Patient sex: M
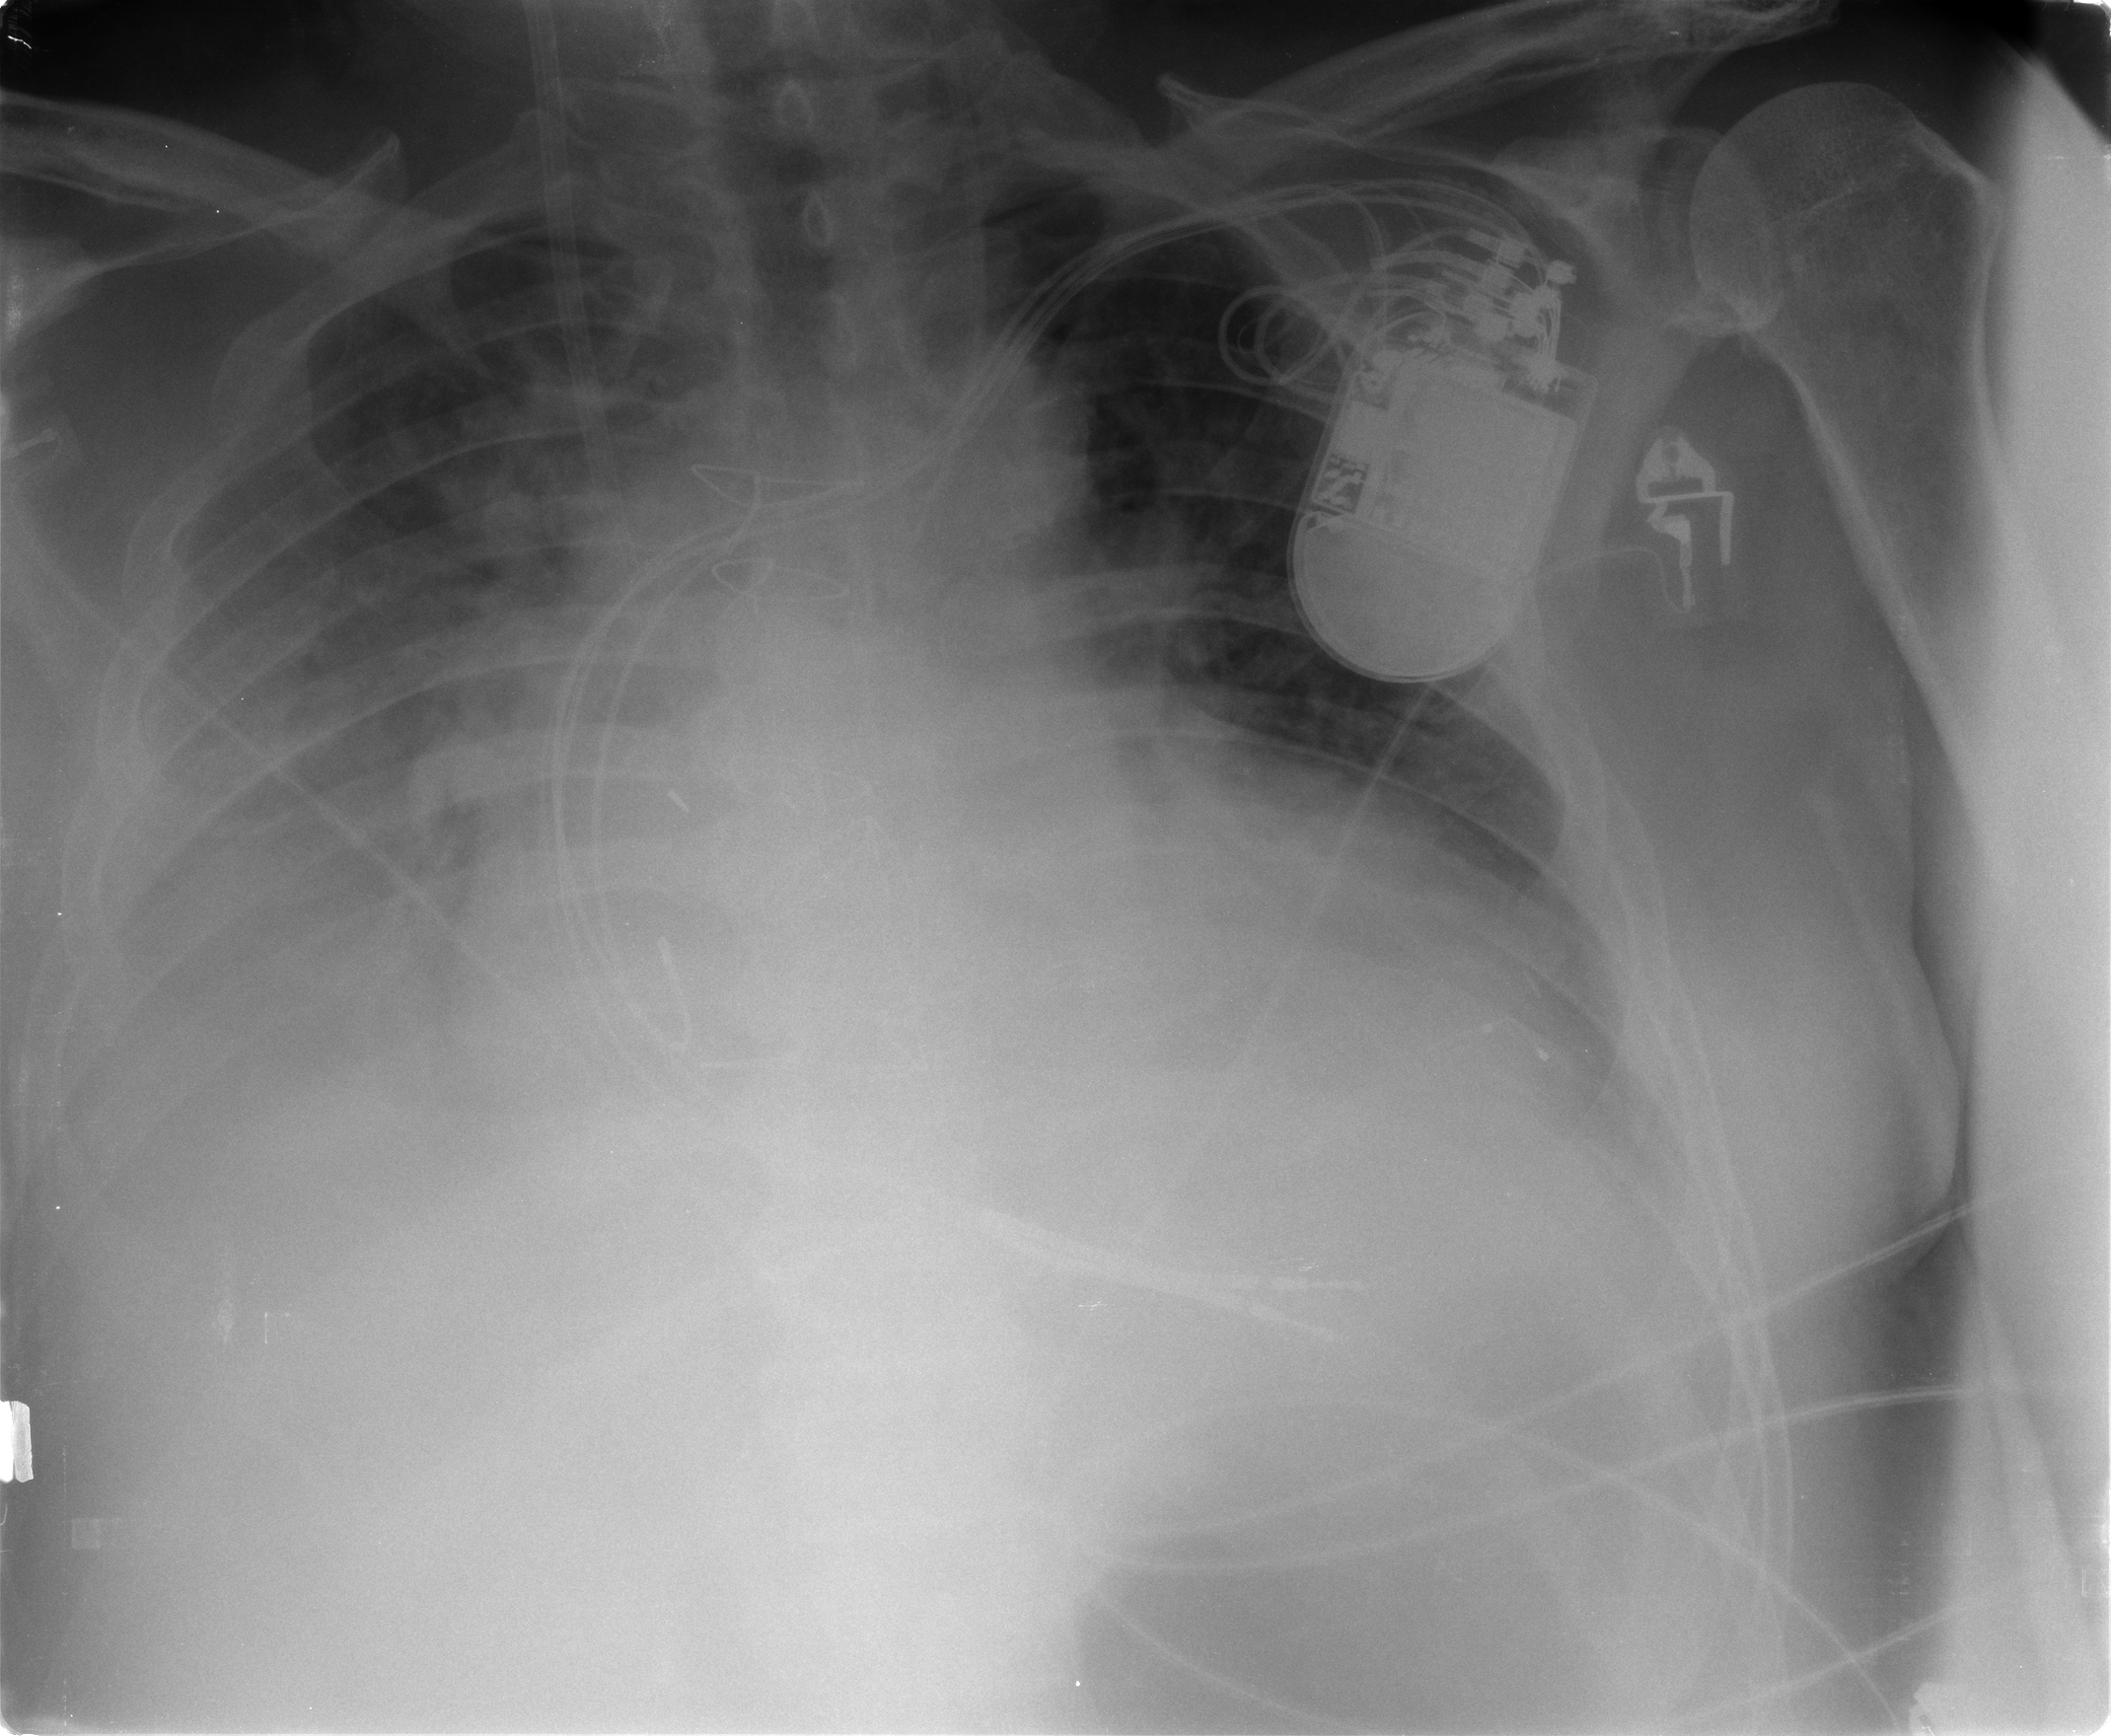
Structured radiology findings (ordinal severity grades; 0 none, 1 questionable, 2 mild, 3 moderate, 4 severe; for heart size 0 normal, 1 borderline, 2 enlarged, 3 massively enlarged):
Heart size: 2
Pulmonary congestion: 2
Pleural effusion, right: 3
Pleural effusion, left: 1
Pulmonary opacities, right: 3
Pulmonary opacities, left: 0
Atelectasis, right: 3
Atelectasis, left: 2